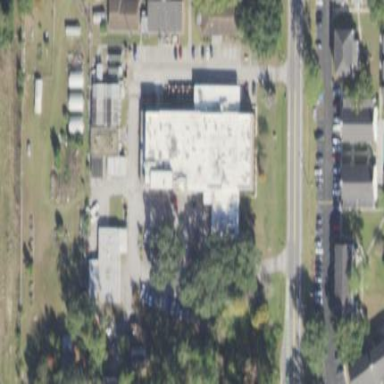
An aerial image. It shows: Commercial building.